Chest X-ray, PA view. Patient: 63 years old, sex F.
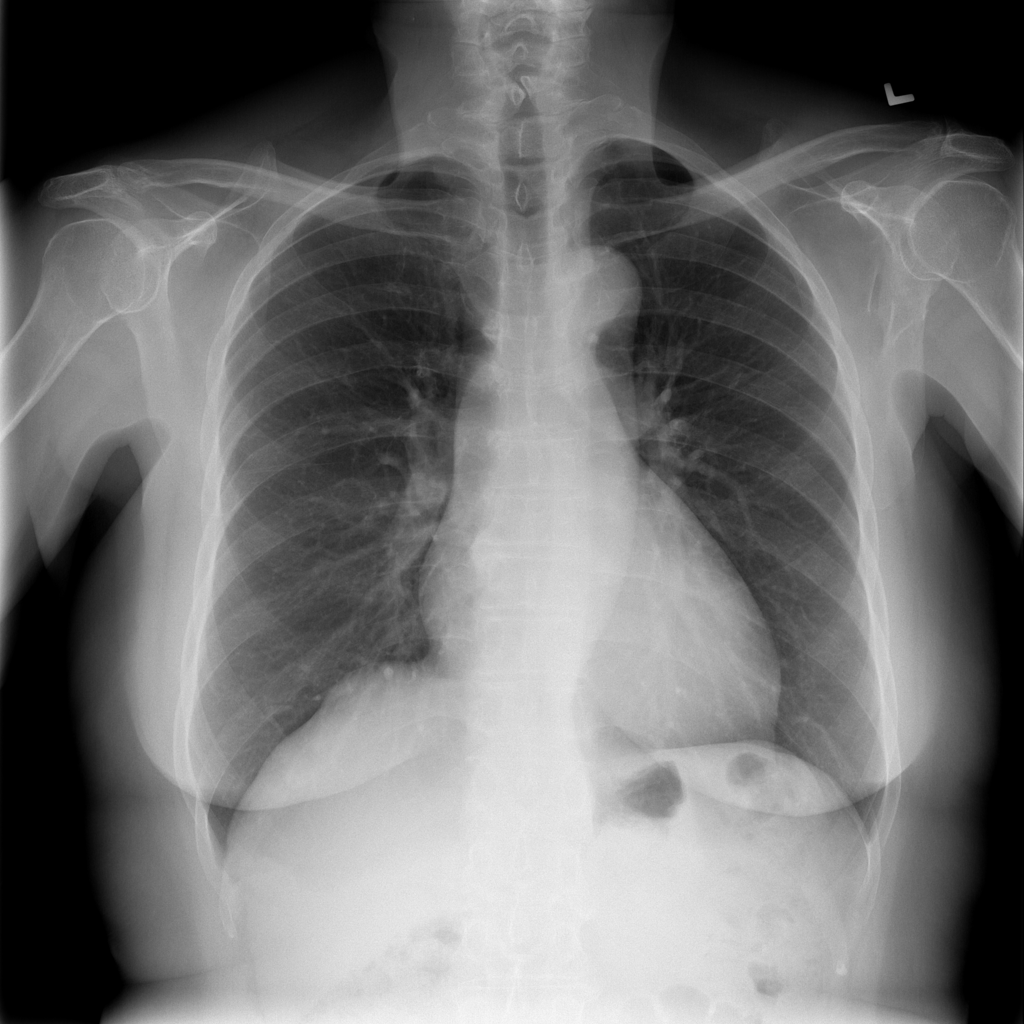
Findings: No Finding